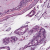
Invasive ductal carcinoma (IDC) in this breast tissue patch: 1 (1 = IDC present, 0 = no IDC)